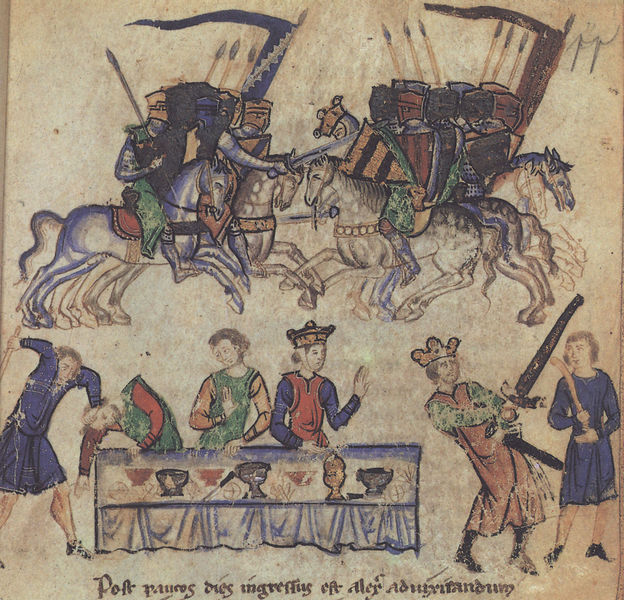
Titel: Alexanderroman
Institution: Leipzig, Stadtbibliothek
Schlagwörter: blau, kampf, kopf, menschen, männer, tische, mord, krone, pferde, reiter, schrift, gewalt, könig, soldaten, essen, tafel, unterschrift, buch, schwert, text, ritter, armee, mittelalter, lanzen, spiele, schlagen, handschrift, latein, buchmalerei, enthaupten, turnier, ritterkampf